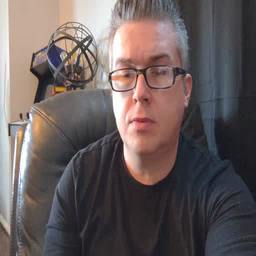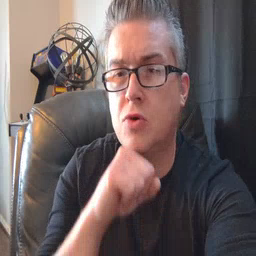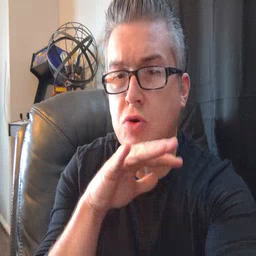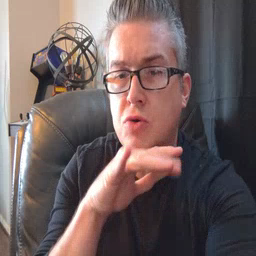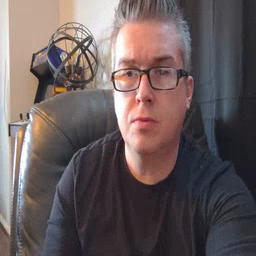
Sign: dirty